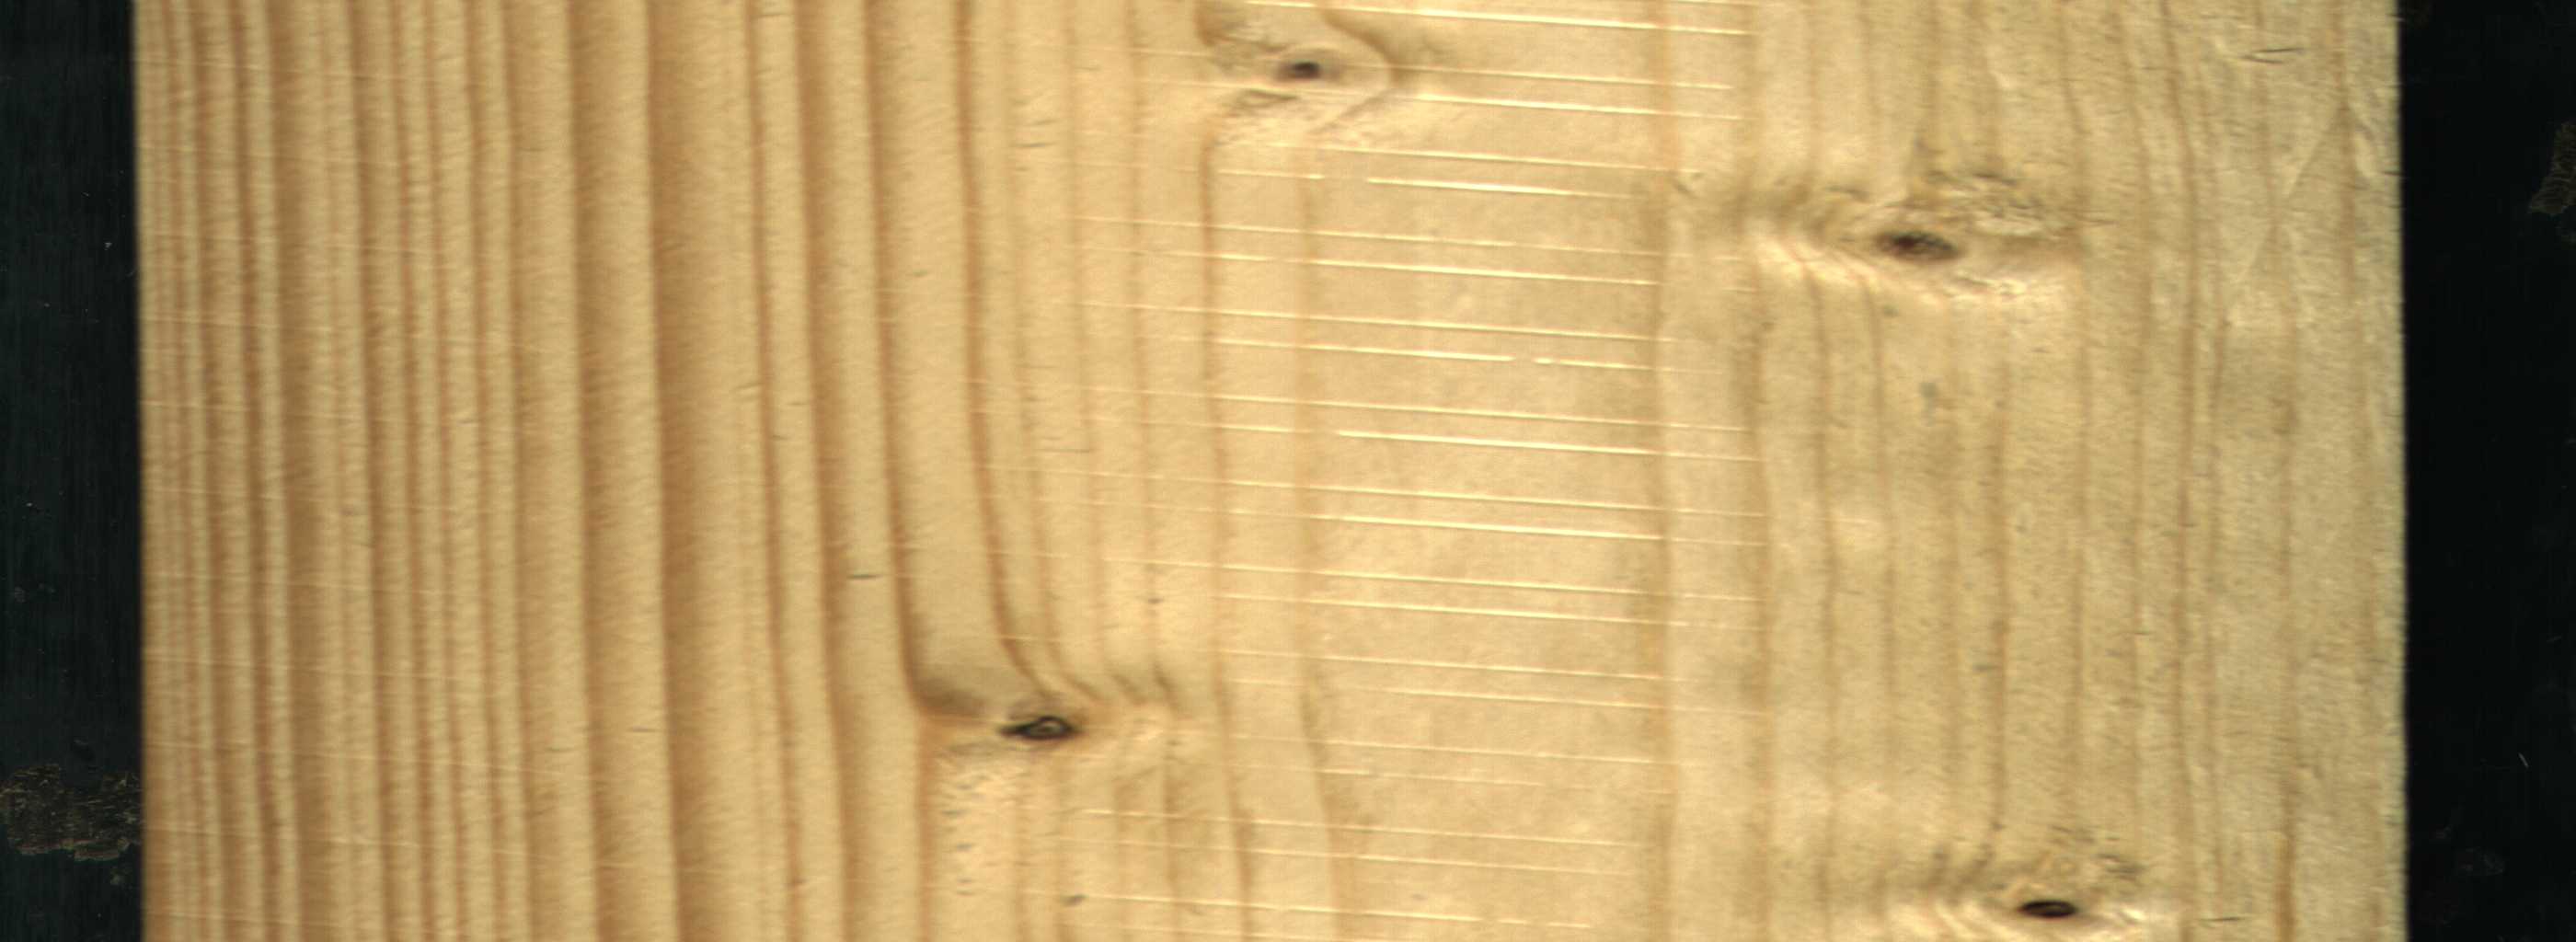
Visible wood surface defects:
Dead_Knot
Live_Knot
Live_Knot
Live_Knot